Question: As you can see from the image below, Android does not wrap my text as I would expect:

There is no space between the "-" and the "$", yet they are on different lines. The string is just defined like this:
'''
<string name="hello_world">Hello stackoverflow. This text does not wrap well -$999,999,999.</string>
'''
Is there any way to change this behaviour? I want "-$999,999,999" to wrap as if it were one word.
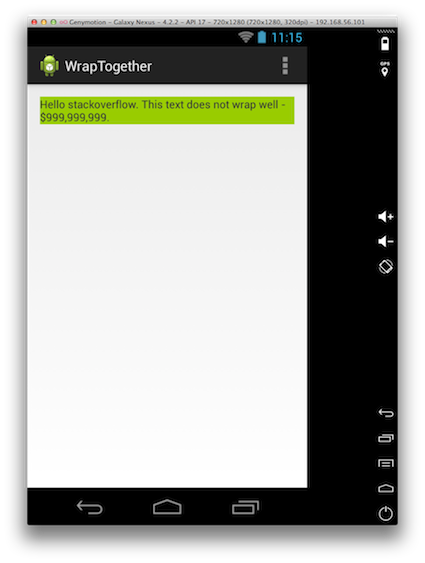
Answer: OK, I have the answer. There is a non-breaking hyphen '&#8209;'(mentioned <URL>. All I needed to do was define the String like so:
'''
<string name="hello_world">Hello stackoverflow. This text does not wrap well &#8209;$999,999,999.</string>
'''